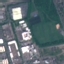
Label: Industrial